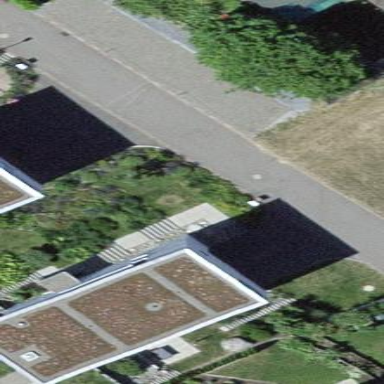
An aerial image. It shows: Detached building with flat roof.